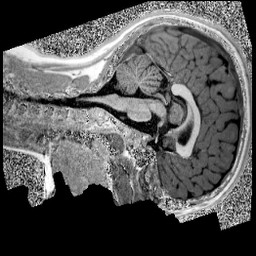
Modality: UNIT1
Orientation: sagittal
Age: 11
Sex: female
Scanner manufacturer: siemens
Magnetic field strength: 3 T
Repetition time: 4 s
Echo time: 0.00299 s